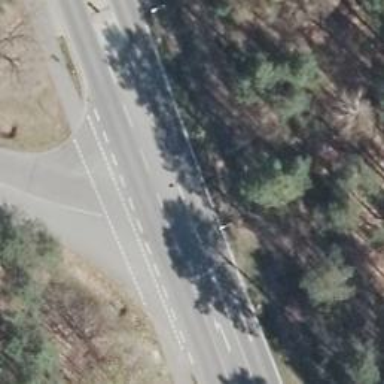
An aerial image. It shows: Asphalt road classified as primary highway.